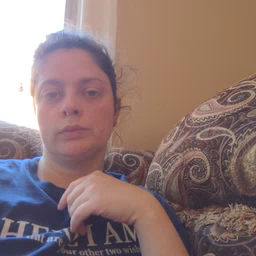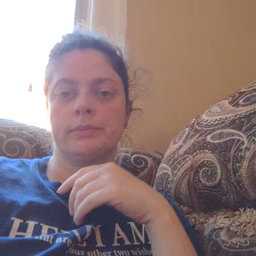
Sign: bee